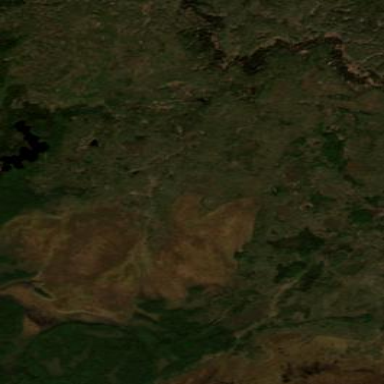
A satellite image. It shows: Bog wetland.